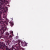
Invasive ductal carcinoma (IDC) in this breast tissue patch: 0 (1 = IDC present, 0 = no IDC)